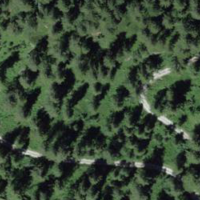
EUNIS habitat code: 43
Species observed at this site:
Cicerbita alpina
Thymus pulegioides
Larix decidua
Ajuga pyramidalis